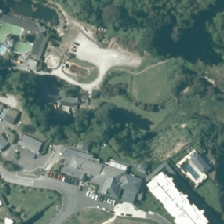
Land cover: urban_parkland